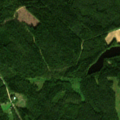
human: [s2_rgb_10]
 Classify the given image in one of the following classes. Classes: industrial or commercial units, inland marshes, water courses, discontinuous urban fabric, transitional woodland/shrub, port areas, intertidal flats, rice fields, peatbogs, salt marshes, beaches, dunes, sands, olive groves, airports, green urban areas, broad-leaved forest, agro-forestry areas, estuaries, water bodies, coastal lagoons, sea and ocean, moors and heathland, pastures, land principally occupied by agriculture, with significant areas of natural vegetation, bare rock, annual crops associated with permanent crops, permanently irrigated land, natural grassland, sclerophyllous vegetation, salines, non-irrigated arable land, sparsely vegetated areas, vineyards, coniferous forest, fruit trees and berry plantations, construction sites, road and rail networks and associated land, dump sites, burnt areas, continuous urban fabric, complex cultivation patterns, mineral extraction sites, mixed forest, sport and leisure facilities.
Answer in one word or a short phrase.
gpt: airports, coniferous forest, mixed forest